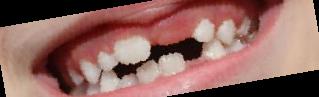
Condition: hypodontia